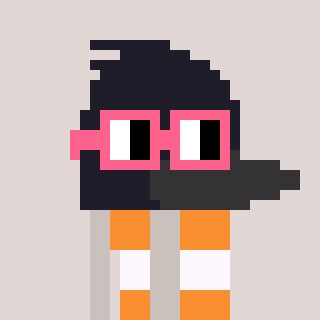
a pixel art character with square pink glasses, a raven-shaped head and a foggrey-colored body on a warm background